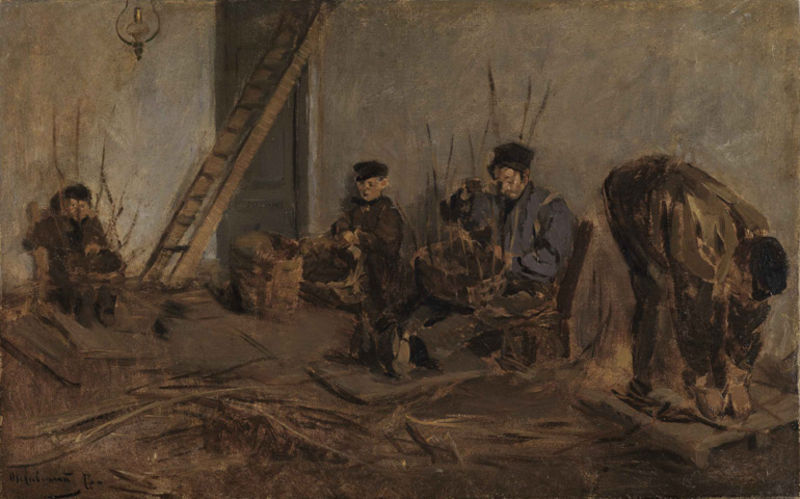
Titel: Die Korbflechter
Künstler: Max Liebermann
Standort: Karlsruhe
Institution: Staatliche Kunsthalle Karlsruhe
Schlagwörter: blau, dunkel, gemälde, mann, weiß, menschen, sitzen, äste, braun, holz, hut, hüte, kreide, lampe, männer, raum, schwarz, skizze, stroh, stuhl, tür, zimmer, haus, malerei, hemd, kappe, mütze, mützen, wand, arm, bild, signatur, öl, schilf, weide, zweige, boden, sitzend, familie, kind, personen, gebeugt, arbeit, genre, kinder, sitz, jungen, knaben, arbeiten, körbe, farbe, arbeiter, leiter, treppe, impressionistisch, kerze, korb, kronleuchter, stube, stufen, junge, striche, bauer, wände, flechten, hinterhof, schmutz, bücken, knabe, weiden, haufen, kittel, fass, palette, bast, handwerk, handwerker, werkstatt, öllampe, gebückt, armut, weben, weber, rohr, feuerstelle, kinderarbeit, petroleumlampe, umbau, renovierung, binsen, reet, stiege, korbflechter, strohkorb, glühbirne, ruten, arbeoter, korbmacher, schuke, flechter, krum, korbflechten, reissig, bückt, gebugt, lgemälde, handwrk, weidenzweige, egemälde, flcehcten, haufe, ölbildölgemälde, lampre